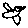
Label: bird